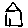
Label: house